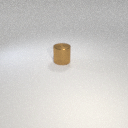
large brown metal cylinder